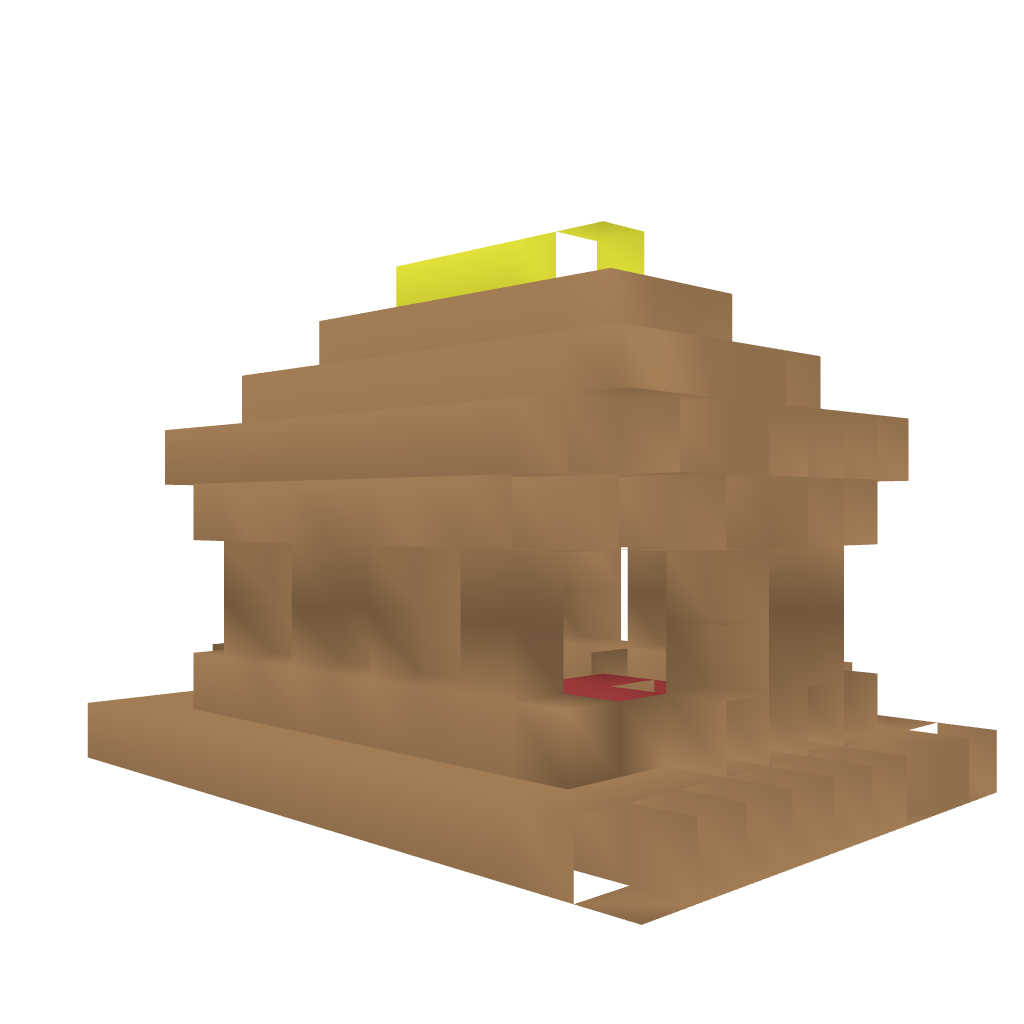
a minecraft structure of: Basic Acacia/Dark Wood House bad low quality